Interaction volume radius: 10 \u00c5
Interaction volume height: 10 \u00c5
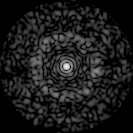
Disorder parameter: 0.8529